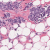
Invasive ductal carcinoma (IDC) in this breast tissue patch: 1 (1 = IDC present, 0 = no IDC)